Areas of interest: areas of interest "Residential"
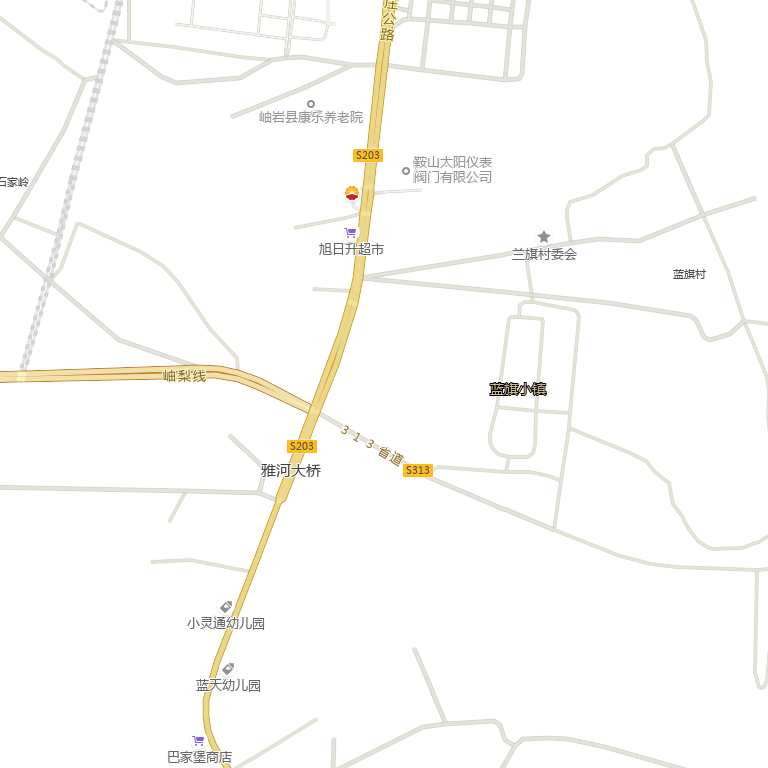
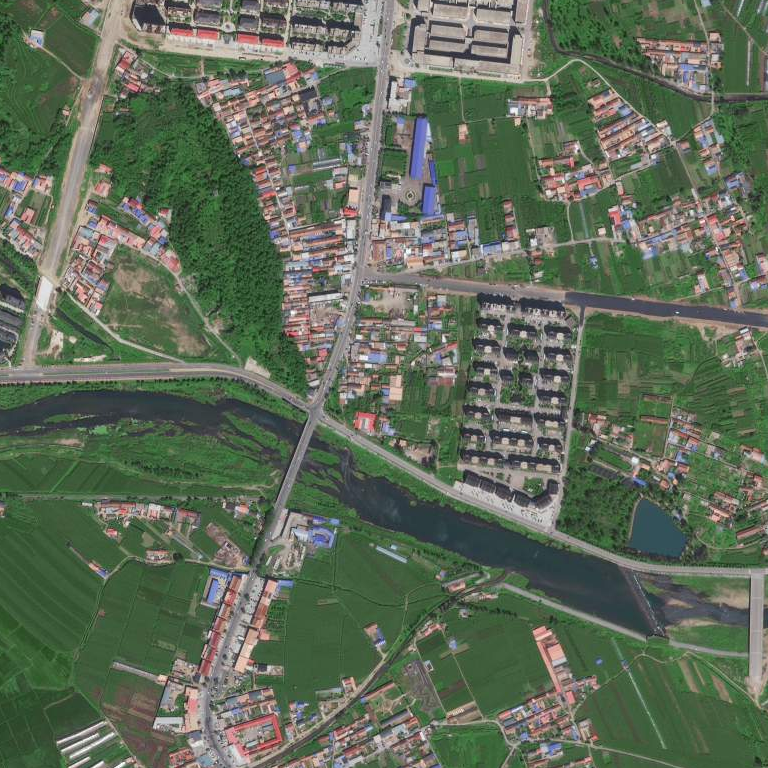